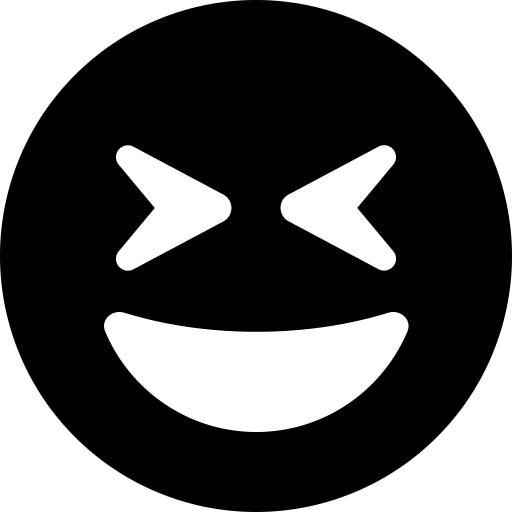
Tags: icon, FontAwesome, fa-icon, solid, face, grin, squint